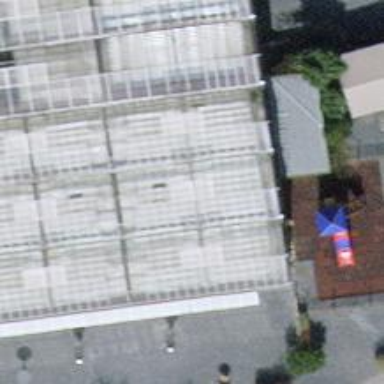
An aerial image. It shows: Garden center shop.